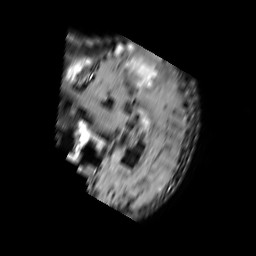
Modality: FLAIR
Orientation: sagittal
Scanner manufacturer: philips
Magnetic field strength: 1.5 T
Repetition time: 11 s
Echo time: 0.14 s